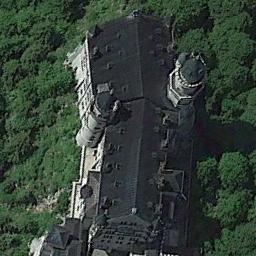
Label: palace